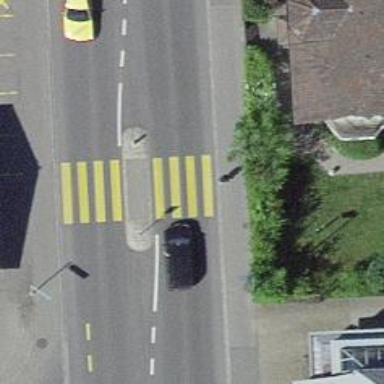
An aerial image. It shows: Uncontrolled crossing with zebra marking and crossing island.